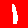
Digit: 1